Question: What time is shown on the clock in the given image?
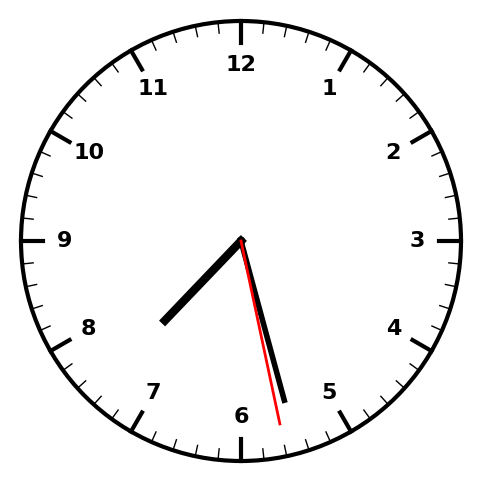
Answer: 07:27:28